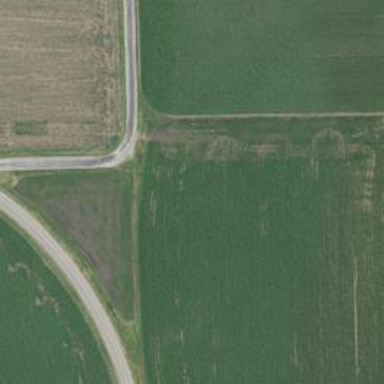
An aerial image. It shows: Unclassified road.